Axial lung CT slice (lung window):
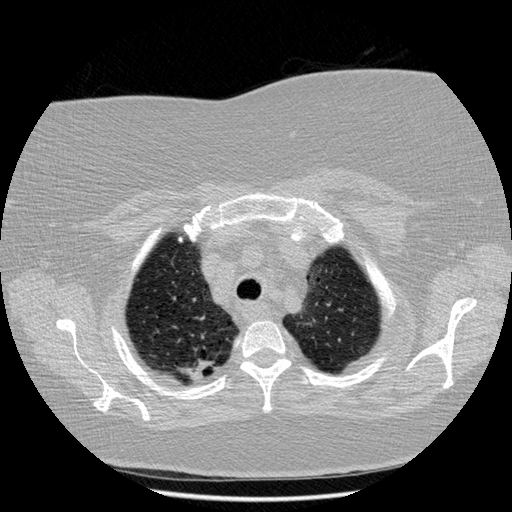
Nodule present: no